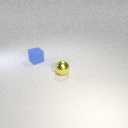
small yellow metal sphere in front of small blue rubber cube